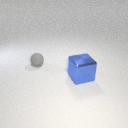
small gray rubber sphere to the left of large blue metal cube